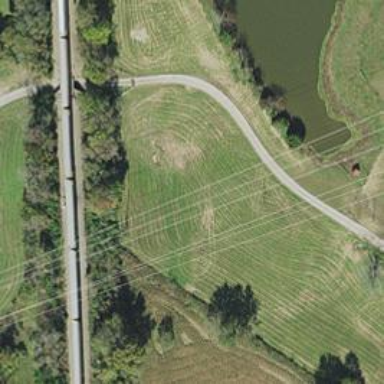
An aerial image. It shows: Abandoned railway.